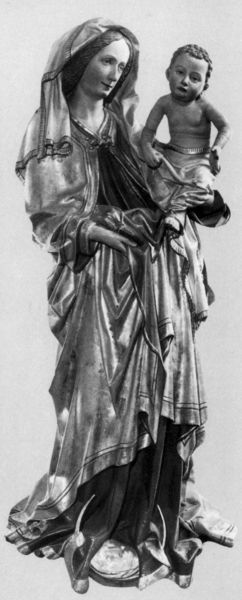
Titel: Marienfigur aus dem Hochaltar
Künstler: Hans Multscher
Standort: Sterzing
Institution: Stadtpfarrkirche Unserer Lieben Frau
Schlagwörter: akt, gott, hand, kopf, nackt, umhang, weiß, frau, grau, holz, kleid, licht, mund, nase, schwarz, blick, schleier, haube, hose, arm, augen, falten, gesicht, halten, stehen, tragen, hände, kirche, schlank, figur, gewand, gold, haare, mantel, stehend, kind, mutter, saum, gotik, lippen, locken, scheitel, skulptur, statue, lächeln, baby, kopftuch, schmal, faltenwurf, plastik, foto, photographie, mond, mondsichel, schwarzweiss, photo, leib, christus, jesus, jesus christus, pieta, christlich, heben, heilige, gefasst, maria, madonna, fassung, geschnitzt, anmut, anmutig, schitel, king, jesuskind, holzskulptur, mont, maria mit kind, s-form, muttergottes, faltenwurd, holzschnitzerei, schöne madonna, christkind, götze, 'falten, madonna kind, marienskulptur